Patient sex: F
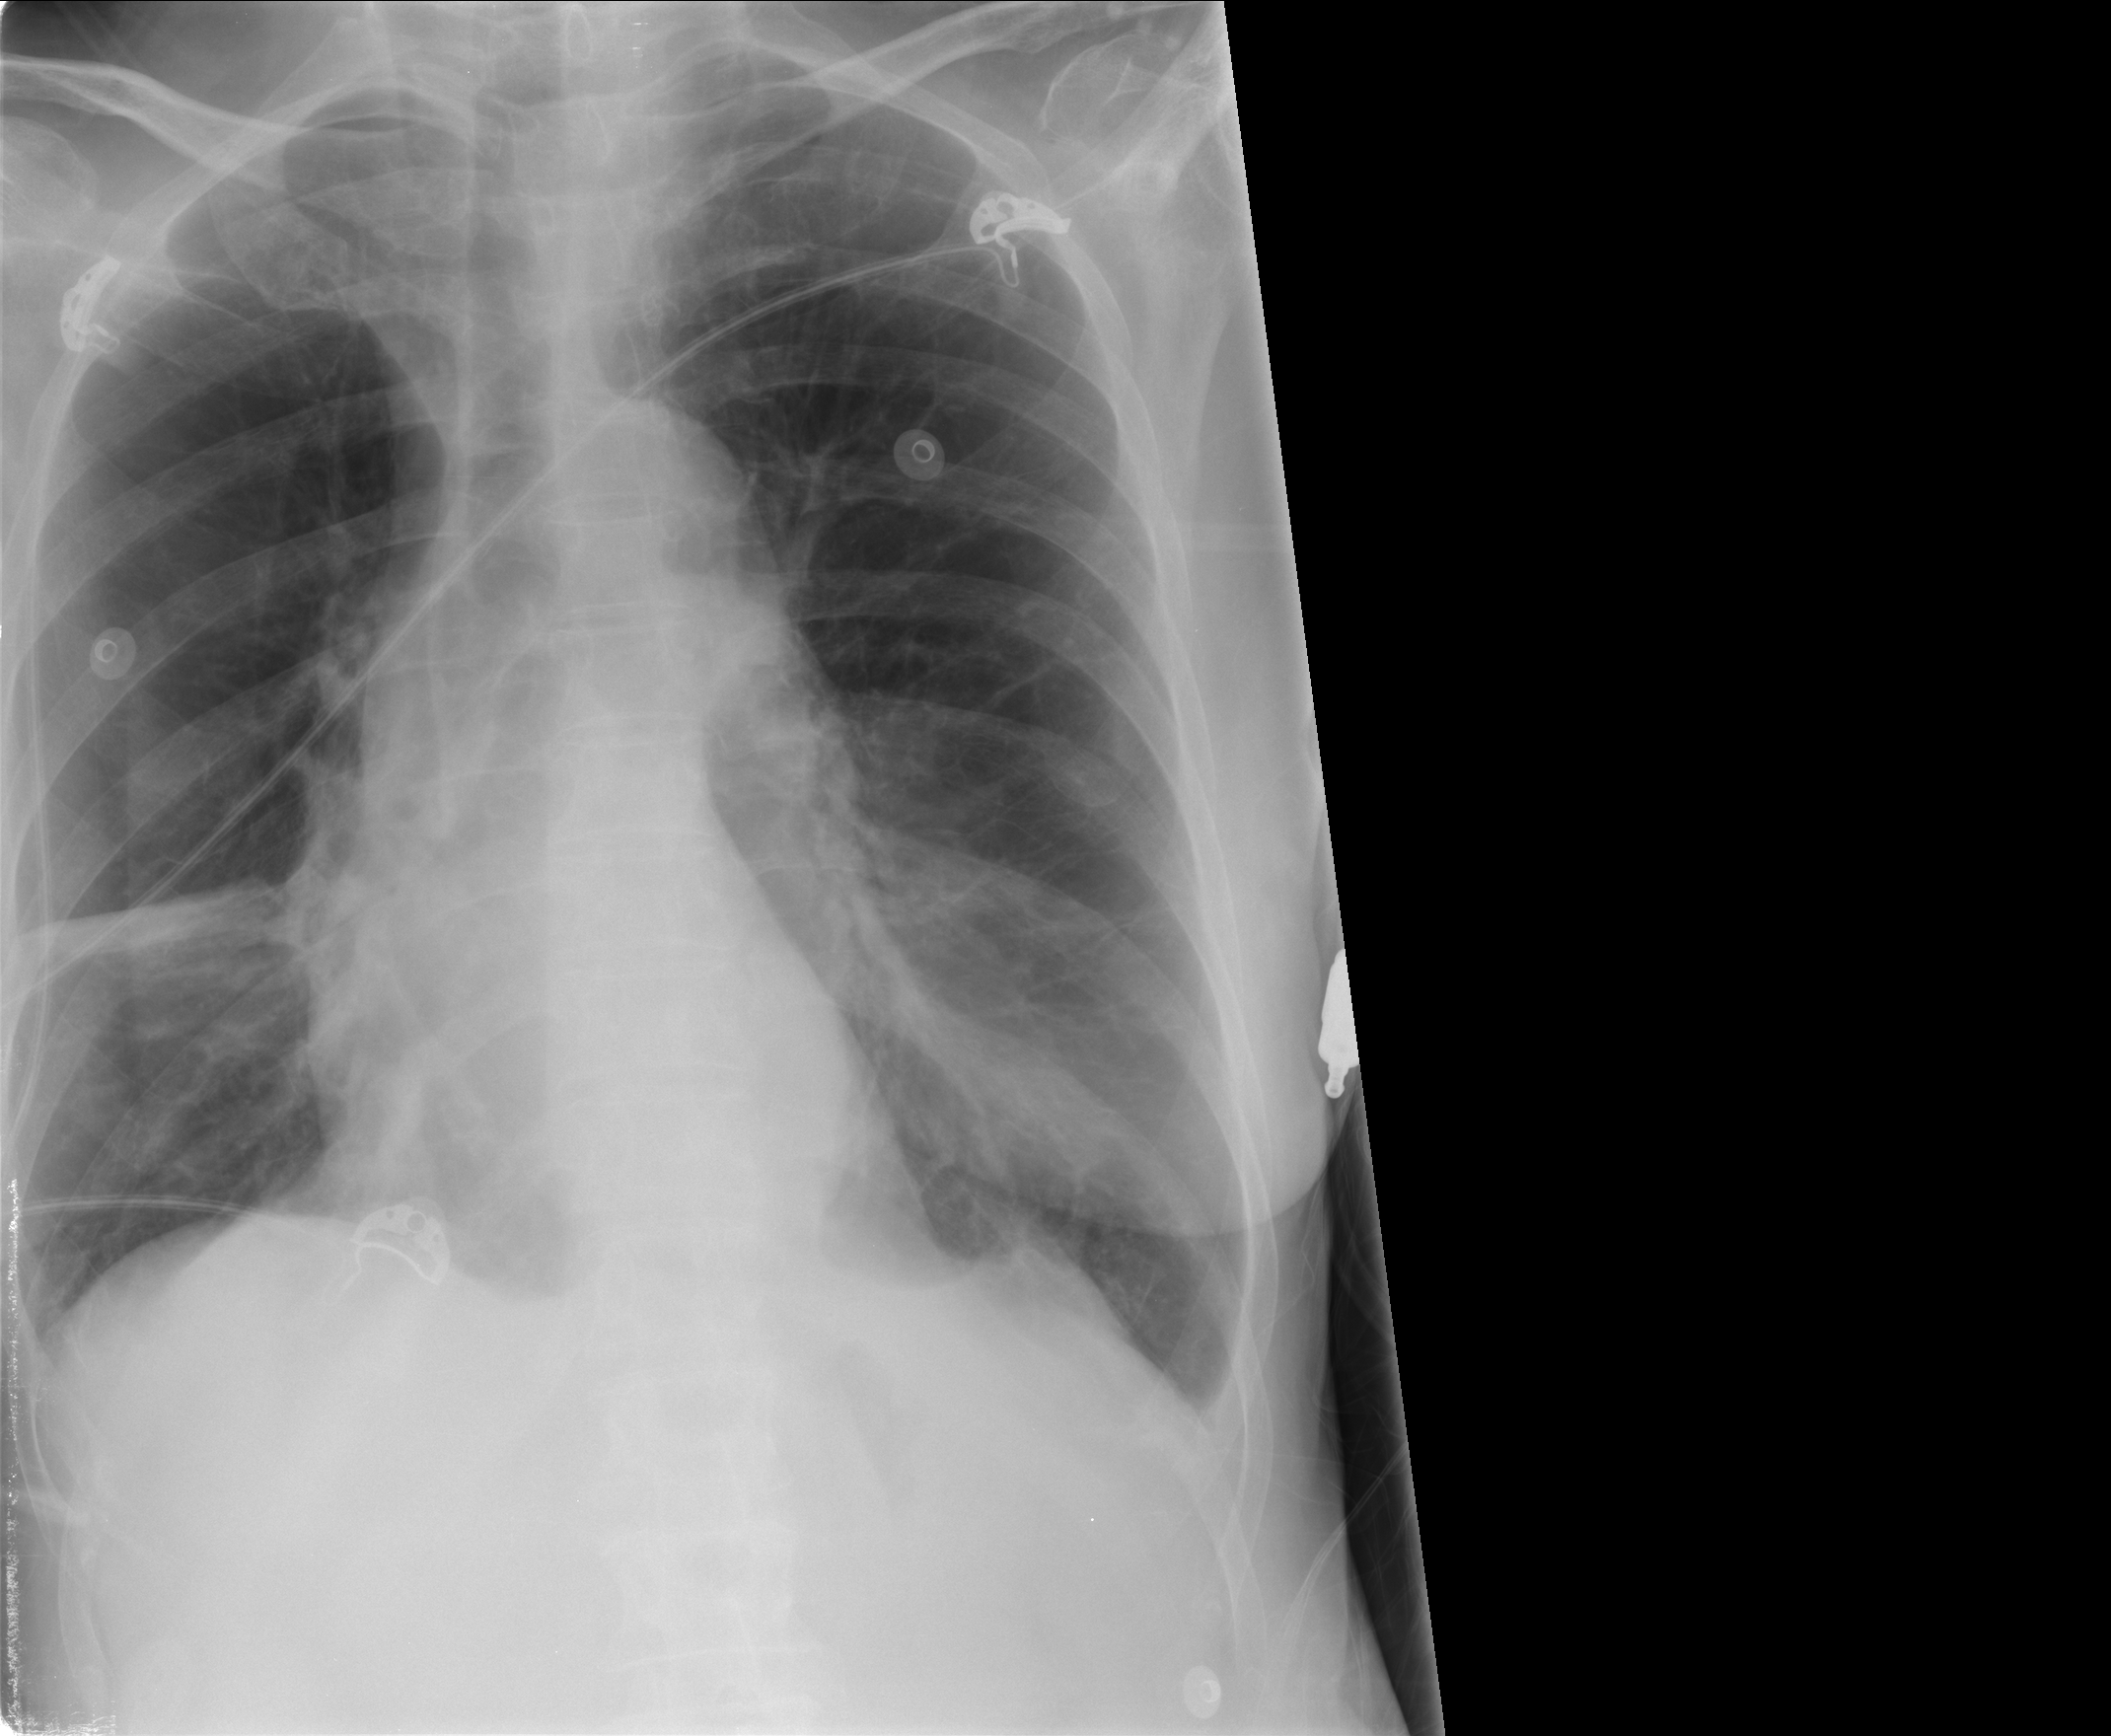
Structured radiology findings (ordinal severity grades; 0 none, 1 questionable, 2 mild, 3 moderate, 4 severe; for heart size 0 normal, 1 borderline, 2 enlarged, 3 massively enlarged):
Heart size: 0
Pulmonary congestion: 0
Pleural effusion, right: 0
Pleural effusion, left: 0
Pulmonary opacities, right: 0
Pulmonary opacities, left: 0
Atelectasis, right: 2
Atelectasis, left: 1